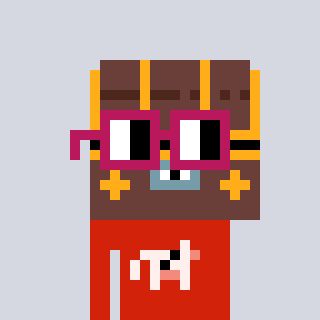
a pixel art character with square dark red glasses, a treasure chest-shaped head and a red-colored body on a cool background